Question: I have this folder struct :
<URL>
And my is :
<URL>
but in my login request i have this error :

I check all things but there is error on my test server
(server os is ubuntu and webserver is nginx)
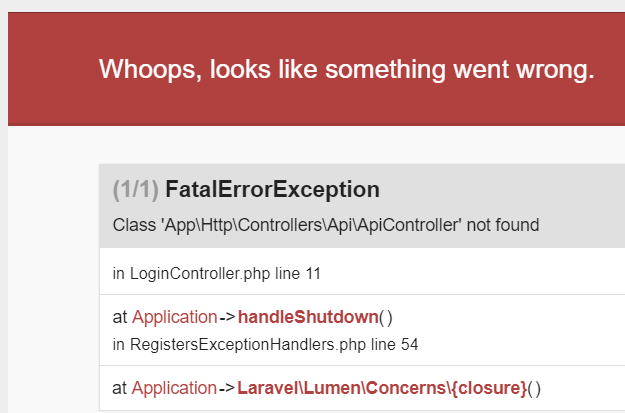
Answer: Check namespace/directory capitalization. You have 'api' directory and 'Api' namespace, that will not work in a case-sensitive environment like linux is.